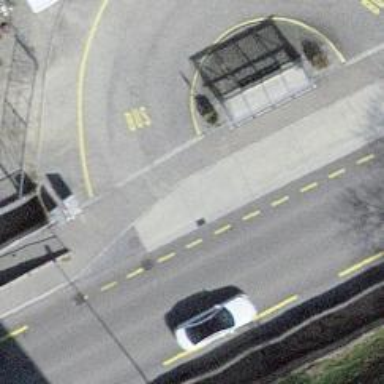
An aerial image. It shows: Platform for public transport with shelter.